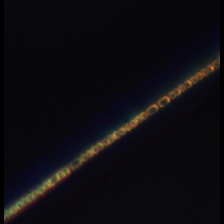
Taxon: Skeletonema
Group: Diatoms